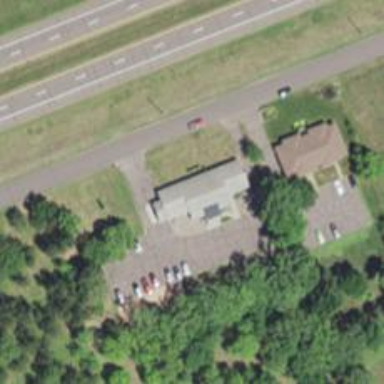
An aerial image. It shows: Healthcare clinic.